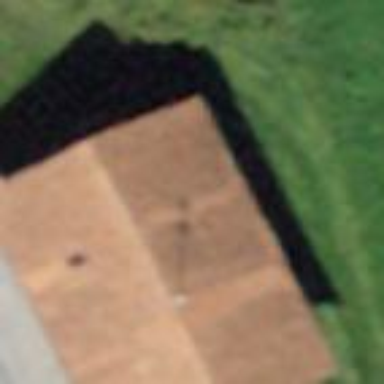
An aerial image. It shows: Shed.